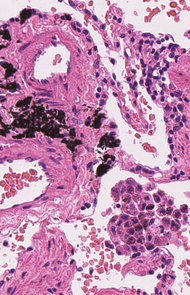
Tumor epithelial tissue: no
Tumor-associated stroma tissue: no
Normal tissue: yes